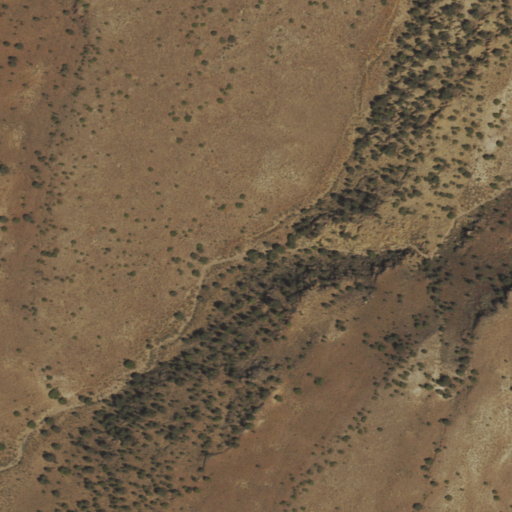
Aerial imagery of valley in Nevada named East Fork Pritchard Canyon containing shrub and evergreen forest